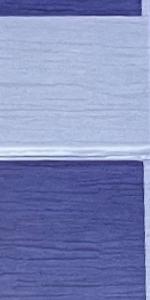
Label: Empty